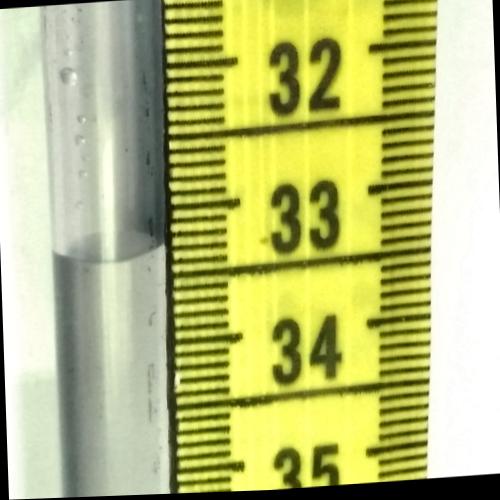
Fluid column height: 33.3 cm